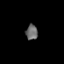
Tissue: prostate
Cell type: T cells
Senescence score: 0.6893
Nuclear area (px): 172
Mean DAPI intensity: 107.628